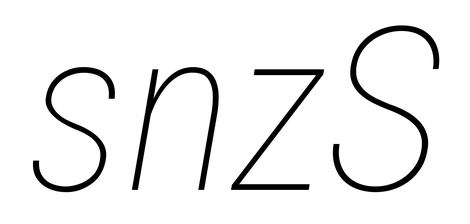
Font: Roboto-Italic_Condensed_Thin_Italic